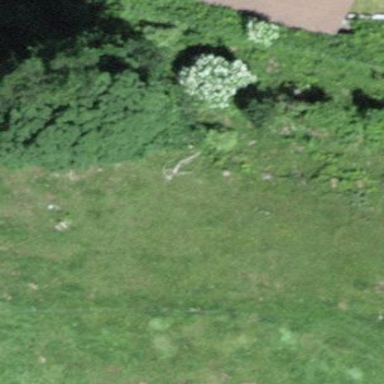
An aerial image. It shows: Forest area dominated by needle-leaved trees.